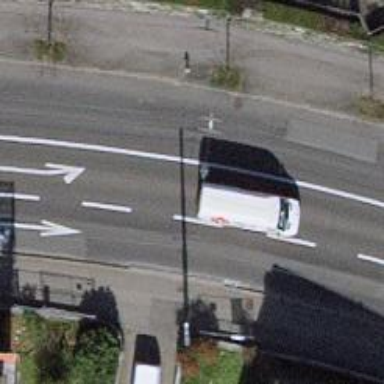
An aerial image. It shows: Pedestrian path with asphalt surface.